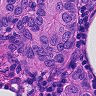
Metastatic tissue present: yes